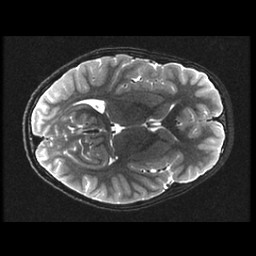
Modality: T2w
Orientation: axial
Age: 10
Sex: male
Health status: ill
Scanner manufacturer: ge
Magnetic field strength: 3 T
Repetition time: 7.5 s
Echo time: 0.1015 s